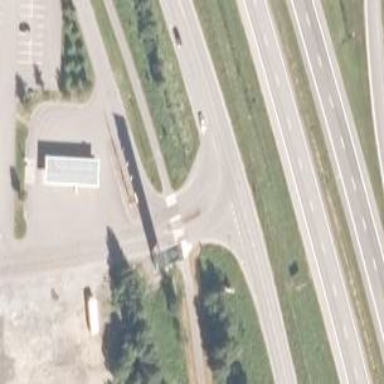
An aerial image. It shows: Uncontrolled road crossing.